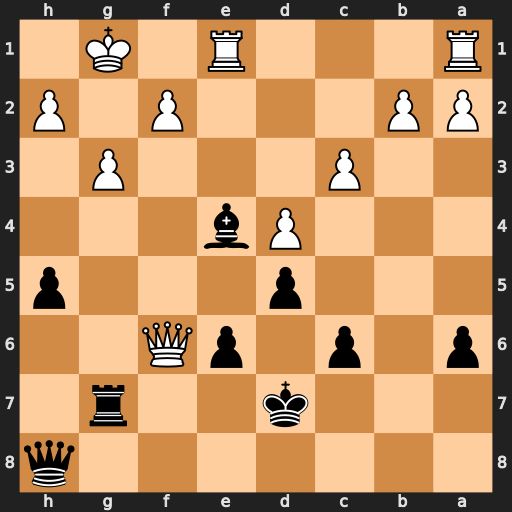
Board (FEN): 7q/3k2r1/p1p1pQ2/3p3p/3Pb3/2P3P1/PP3P1P/R3R1K1
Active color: b
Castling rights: -
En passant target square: -
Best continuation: Rxg3+ fxg3 Qxf6